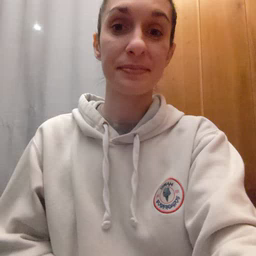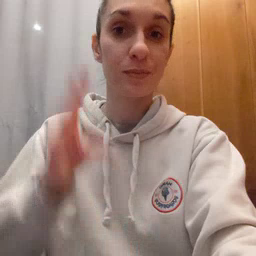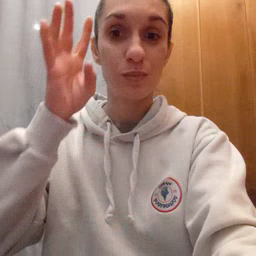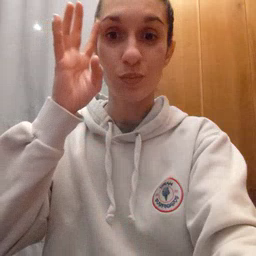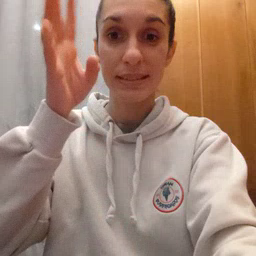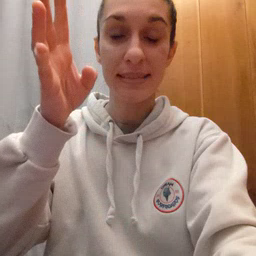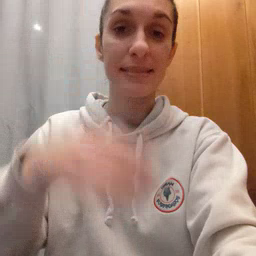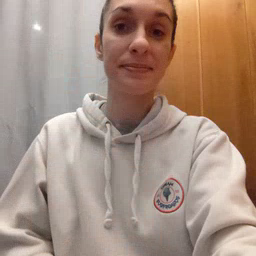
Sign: pretend